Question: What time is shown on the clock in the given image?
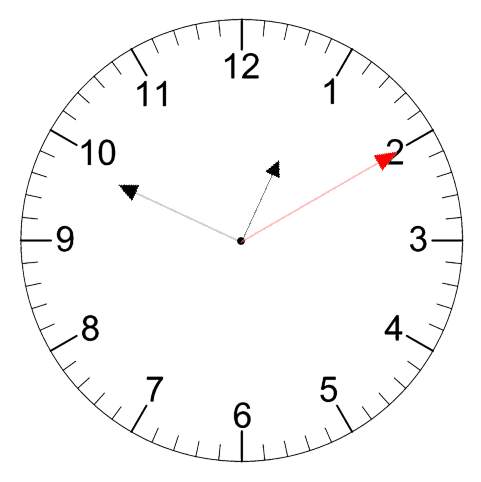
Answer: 12:49:10